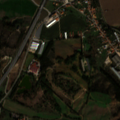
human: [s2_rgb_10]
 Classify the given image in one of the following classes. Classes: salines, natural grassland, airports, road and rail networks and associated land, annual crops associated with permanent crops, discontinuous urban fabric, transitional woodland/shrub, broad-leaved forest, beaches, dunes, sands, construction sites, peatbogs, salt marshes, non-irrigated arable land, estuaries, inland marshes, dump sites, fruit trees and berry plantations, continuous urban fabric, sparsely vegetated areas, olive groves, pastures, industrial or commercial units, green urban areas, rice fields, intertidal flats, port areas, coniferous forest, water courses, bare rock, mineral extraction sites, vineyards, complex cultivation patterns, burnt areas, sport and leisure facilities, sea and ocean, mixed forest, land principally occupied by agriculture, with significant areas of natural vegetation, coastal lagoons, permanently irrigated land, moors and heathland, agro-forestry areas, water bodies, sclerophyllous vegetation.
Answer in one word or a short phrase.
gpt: discontinuous urban fabric, industrial or commercial units, non-irrigated arable land, permanently irrigated land, complex cultivation patterns, mixed forest, transitional woodland/shrub, burnt areas